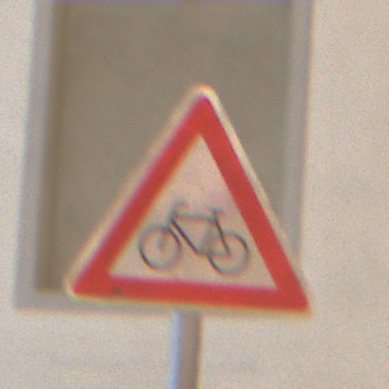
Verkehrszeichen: RadverkehrRechts
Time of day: Night
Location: Outdoor (Urban)
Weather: Overcast
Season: Winter
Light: Artificial